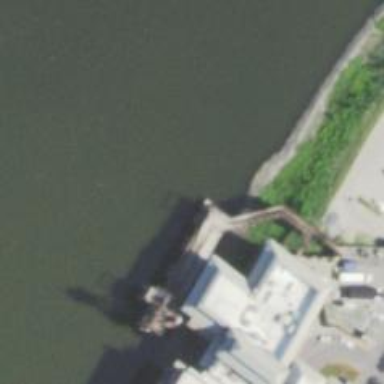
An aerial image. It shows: Man-made pier.